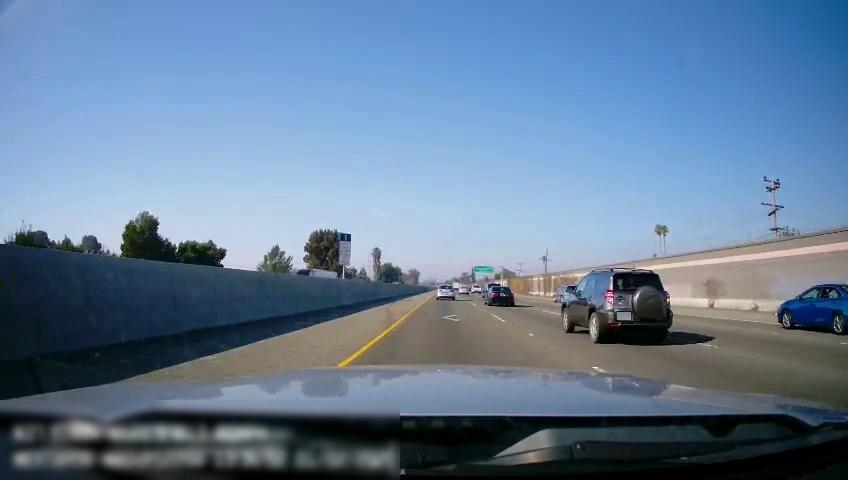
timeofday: Day
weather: Sunny
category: Drivable Space
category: Vehicles | SUV
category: Vehicles | Car
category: Vehicles | Car
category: Vehicles | Truck
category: Vehicles | SUV
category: Vehicles | Car
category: Vehicles | SUV
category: Vehicles | Car
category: Vehicles | Truck
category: Lanes | Current Lane
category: Lanes | Current Lane
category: Lanes | Alternate Lane
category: Lanes | Alternate Lane
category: Lanes | Alternate Lane
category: Traffic | Signs
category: Traffic | Signs